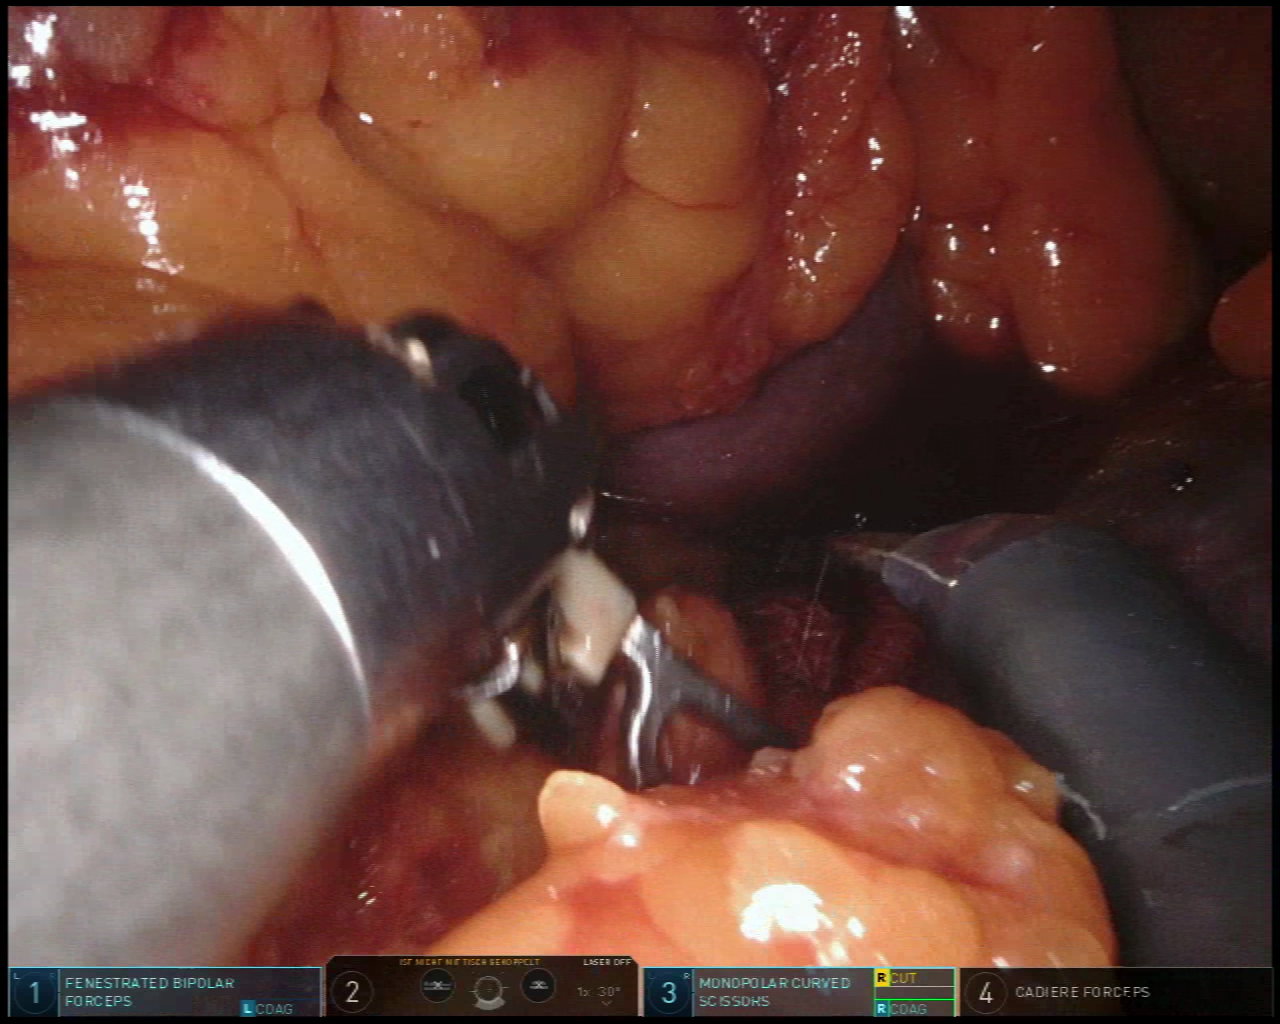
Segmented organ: spleen
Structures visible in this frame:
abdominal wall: no
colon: no
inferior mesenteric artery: no
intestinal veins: no
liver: no
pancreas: no
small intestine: no
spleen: yes
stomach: no
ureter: no
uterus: no
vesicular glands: no